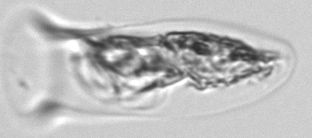
Label: Tintinnina